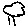
Label: tree